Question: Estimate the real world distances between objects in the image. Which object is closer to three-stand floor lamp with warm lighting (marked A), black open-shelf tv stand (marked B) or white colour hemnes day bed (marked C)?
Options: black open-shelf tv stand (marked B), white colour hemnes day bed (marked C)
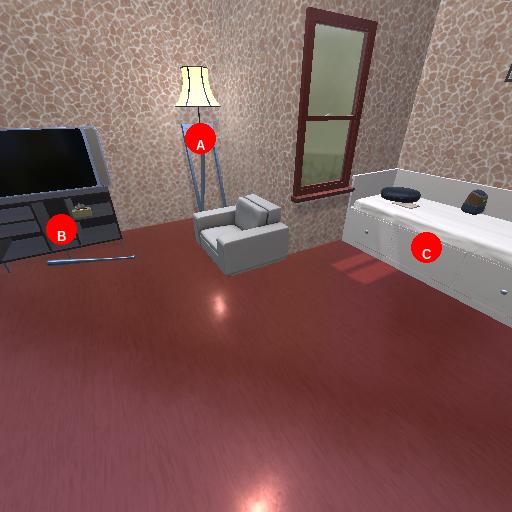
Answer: black open-shelf tv stand (marked B)